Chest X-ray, AP view. Patient: 68 years old, sex M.
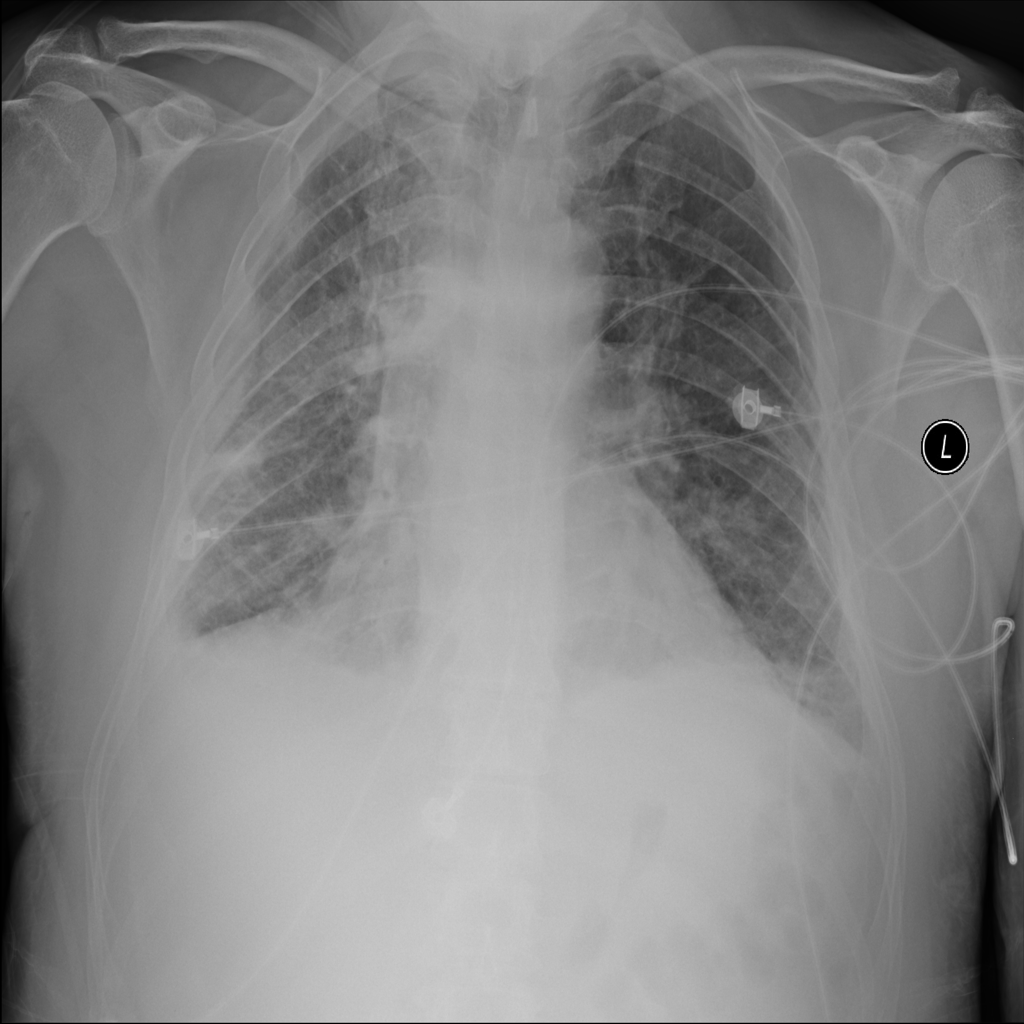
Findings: Mass, Pleural_Thickening